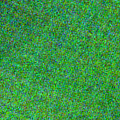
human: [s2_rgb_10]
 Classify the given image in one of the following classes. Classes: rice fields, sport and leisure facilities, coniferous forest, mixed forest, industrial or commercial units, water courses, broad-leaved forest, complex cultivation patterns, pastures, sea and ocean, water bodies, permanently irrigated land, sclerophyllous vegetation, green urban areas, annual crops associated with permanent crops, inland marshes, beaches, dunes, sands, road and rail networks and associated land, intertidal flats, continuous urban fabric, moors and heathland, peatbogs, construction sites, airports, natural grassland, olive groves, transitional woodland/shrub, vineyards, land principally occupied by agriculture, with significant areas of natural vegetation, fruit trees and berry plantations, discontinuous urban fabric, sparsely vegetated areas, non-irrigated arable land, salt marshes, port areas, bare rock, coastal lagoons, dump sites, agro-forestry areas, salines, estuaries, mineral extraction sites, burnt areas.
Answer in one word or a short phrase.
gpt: sea and ocean